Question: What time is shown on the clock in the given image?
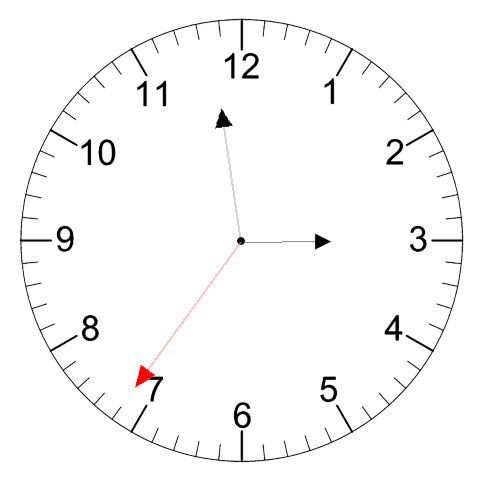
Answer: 02:58:36